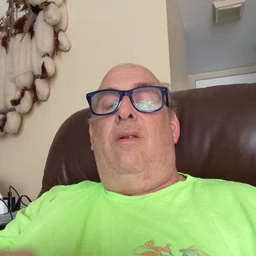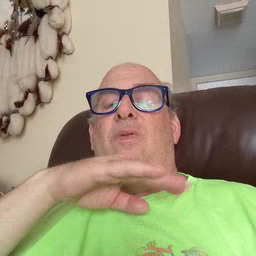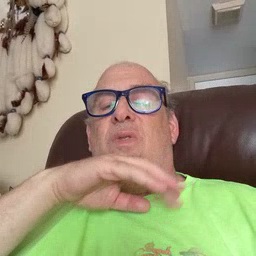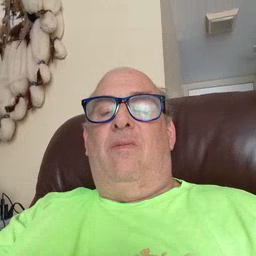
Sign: dirty